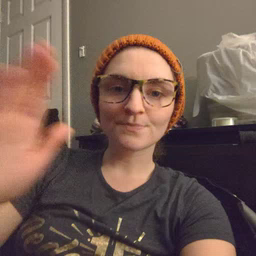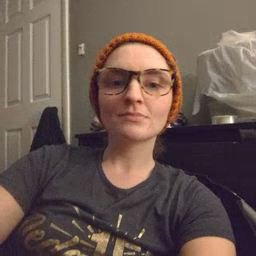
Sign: awake